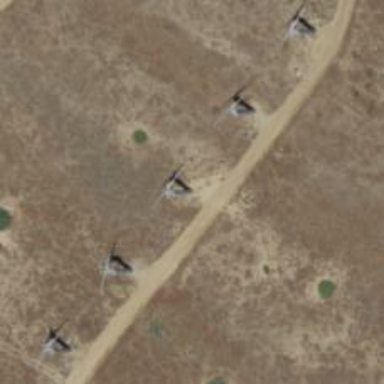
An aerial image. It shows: Wind turbine power generator.